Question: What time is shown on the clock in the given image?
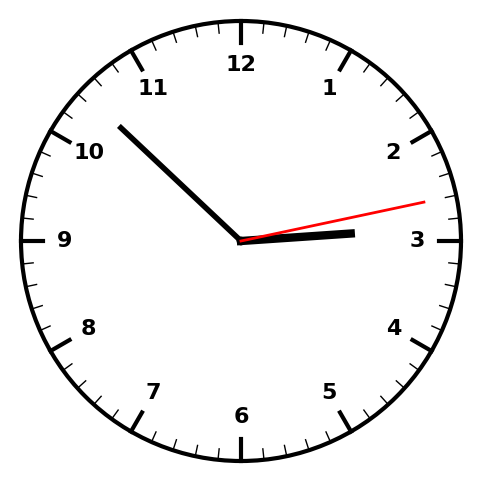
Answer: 02:52:13